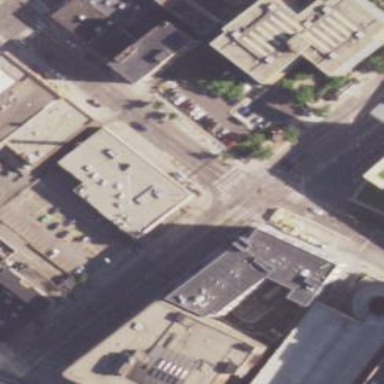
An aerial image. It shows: Building that is nightclub.